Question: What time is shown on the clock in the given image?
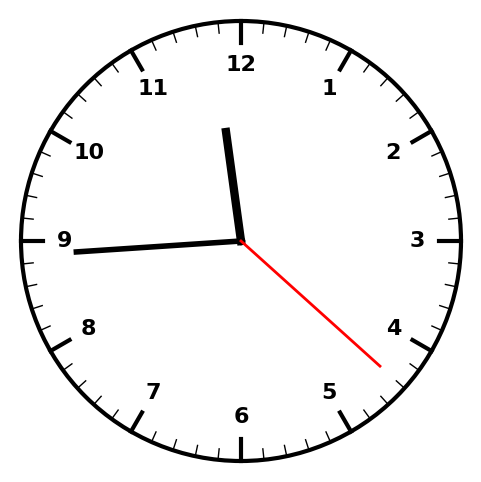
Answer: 11:44:22